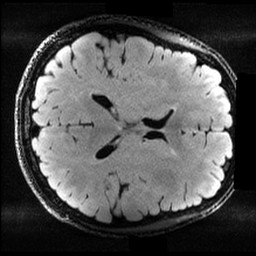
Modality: FLAIR
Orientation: axial
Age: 24
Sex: female
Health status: healthy
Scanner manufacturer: ge
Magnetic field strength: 3 T
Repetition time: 5 s
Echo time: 0.08994 s